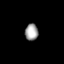
Tissue: prostate
Cell type: T cells
Senescence score: 0.36
Nuclear area (px): 213
Mean DAPI intensity: 161.953